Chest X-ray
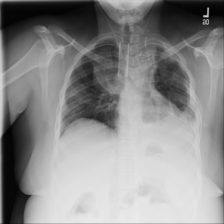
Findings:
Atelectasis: negative
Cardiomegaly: negative
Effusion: positive
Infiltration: negative
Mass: positive
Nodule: negative
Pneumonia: negative
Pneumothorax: negative
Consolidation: negative
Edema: negative
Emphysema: negative
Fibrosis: negative
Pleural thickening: negative
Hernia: negative